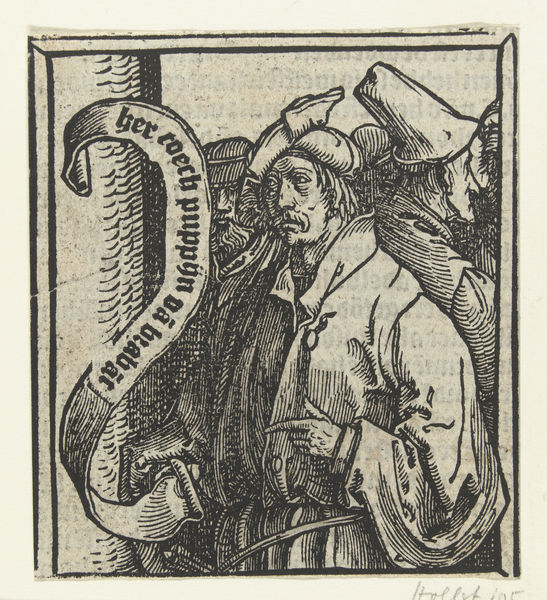
Titel: Portret van hertog Pepijn van Brabant
Künstler: Lucas van Leyden
Standort: Amsterdam
Institution: Rijksmuseum
Schlagwörter: crowd, hands, hat, men, people, religious, white, belt, black, collar, face, gray, grey, group, hair, nose, old, portrait, robe, sleeve, wall, print, hand, man, building, head, german, eyes, message, ribbon, scroll, drawing, paper, black and white, frame, gaze, cap, chin, coat, wrinkles, buttons, etching, hats, outline, sketch, beard, jacket, writing, letters, person, cloak, clothes, shoulder, ink, back, engraving, religion, finger, shading, horns, shadows, asian, money, holland, pointing, lapel, tan, button, text, mustache, moustache, point, sleeves, words, cuff, banner, brows, elder, banderole, direction, brim, grim, girdle, her, preist, renaicanse, roech